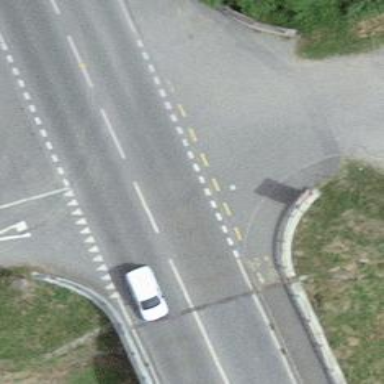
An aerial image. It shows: Asphalt road with primary highway designation. There is cycle track on the right side.